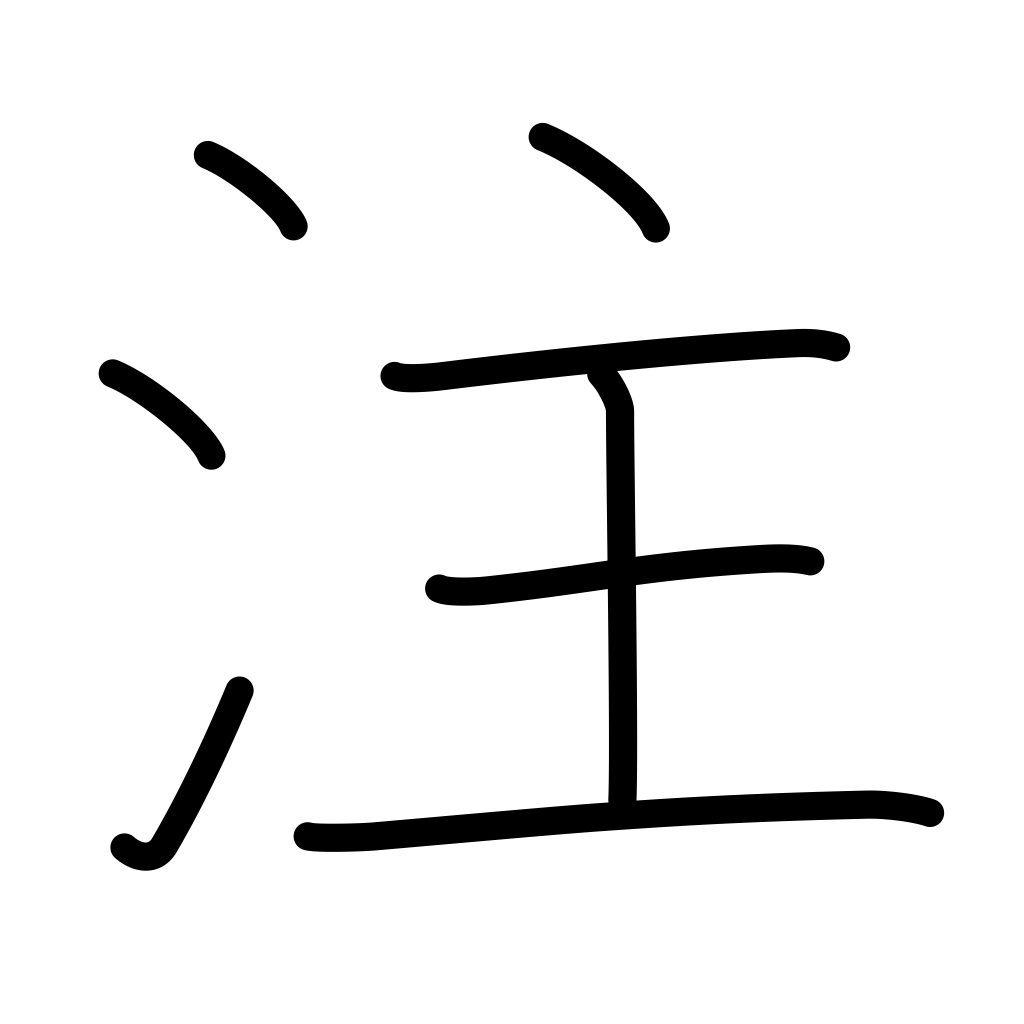
Meaning: pour, irrigate, flow into, concentrate on, notes, comment, annotate